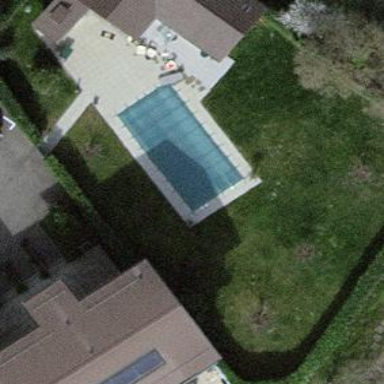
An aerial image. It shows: Swimming pool located in leisure land.